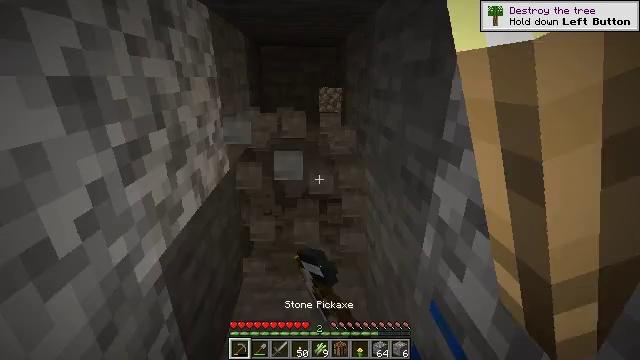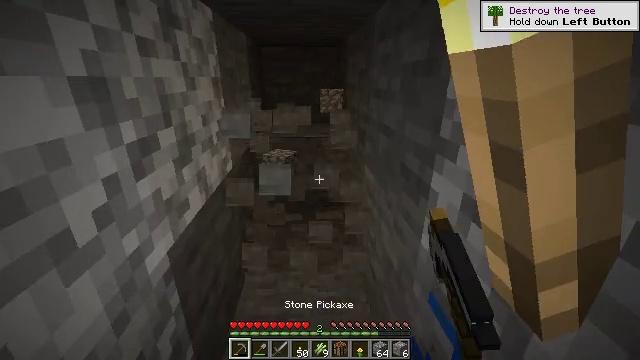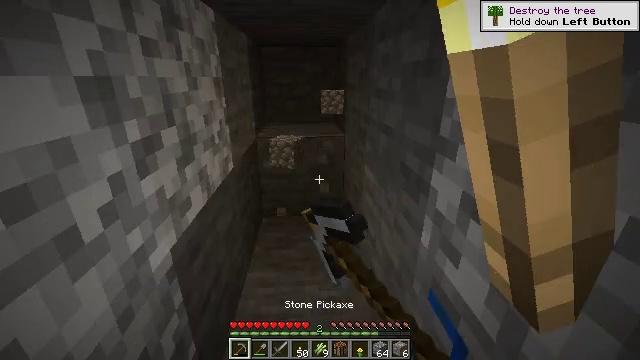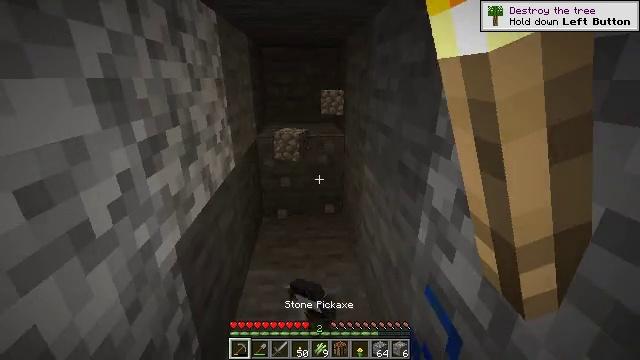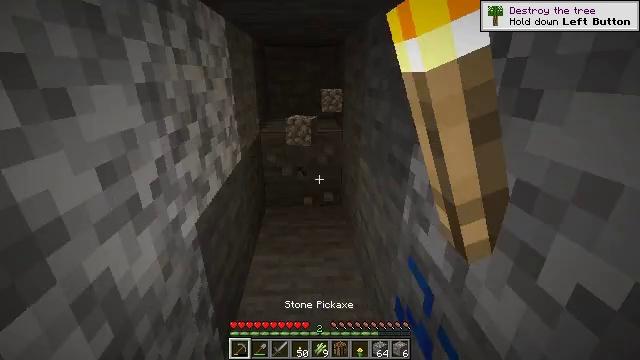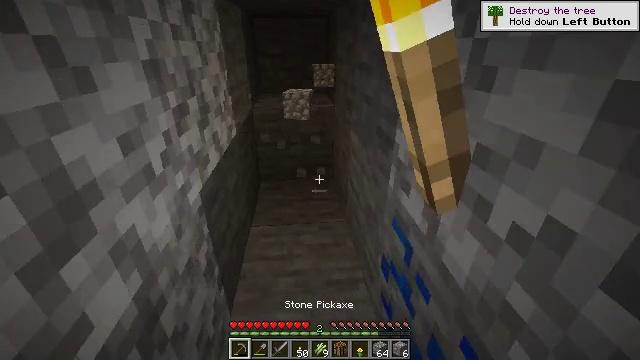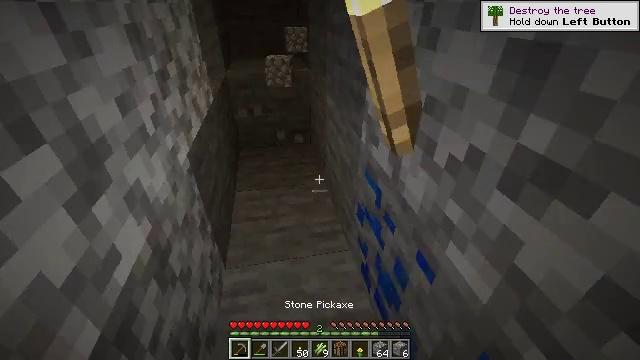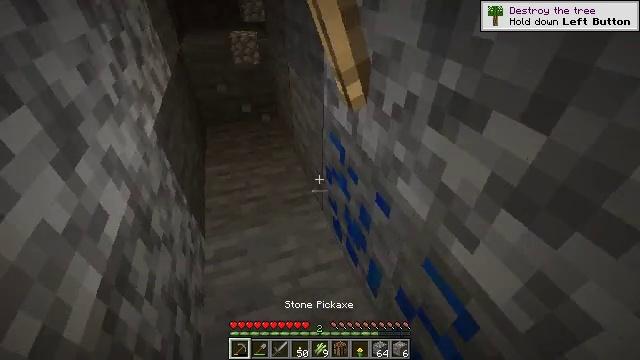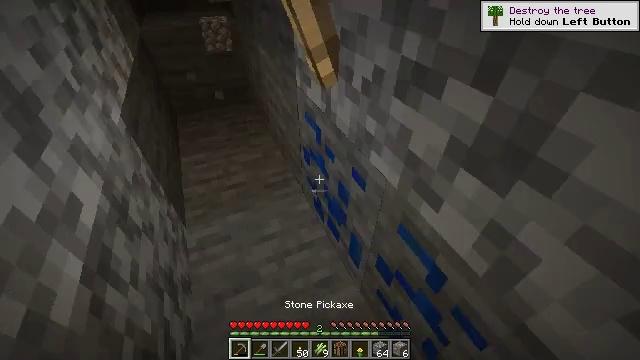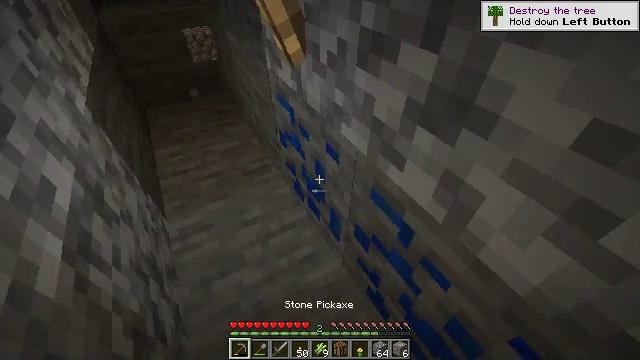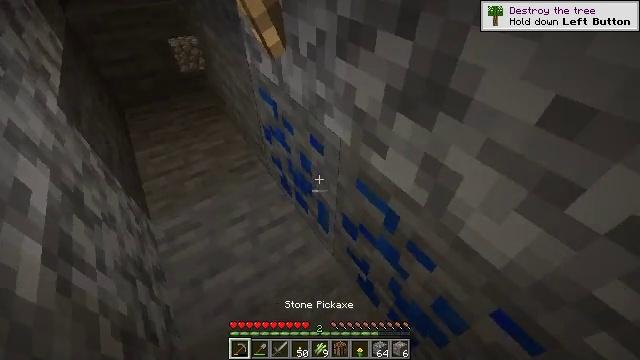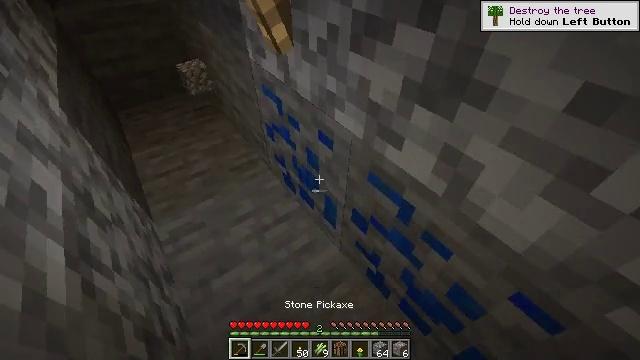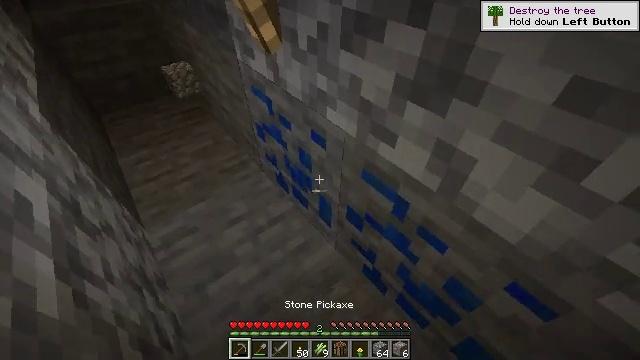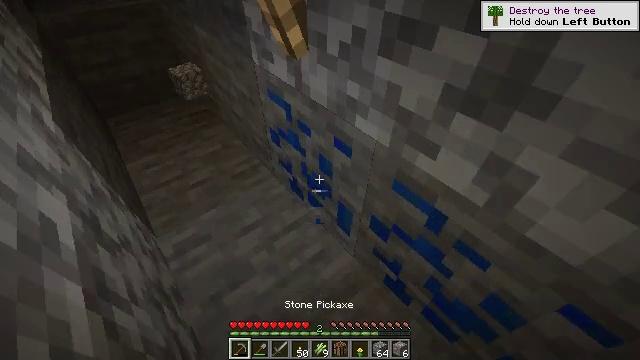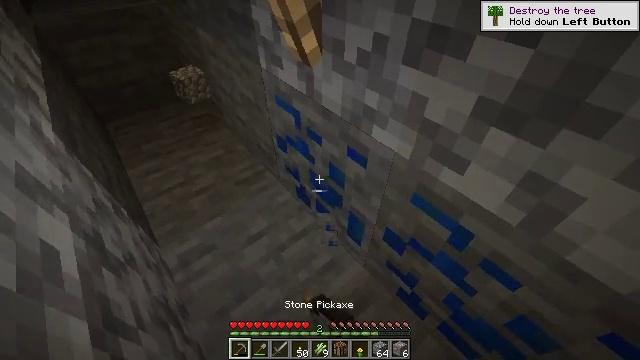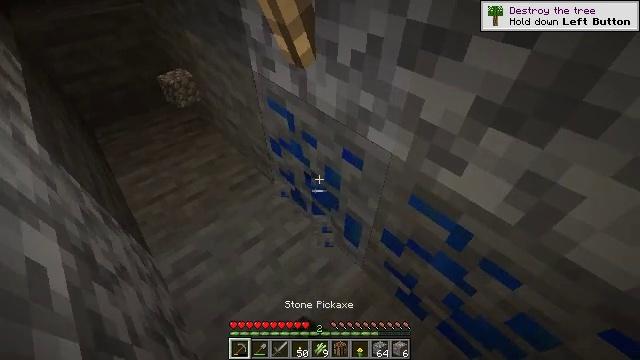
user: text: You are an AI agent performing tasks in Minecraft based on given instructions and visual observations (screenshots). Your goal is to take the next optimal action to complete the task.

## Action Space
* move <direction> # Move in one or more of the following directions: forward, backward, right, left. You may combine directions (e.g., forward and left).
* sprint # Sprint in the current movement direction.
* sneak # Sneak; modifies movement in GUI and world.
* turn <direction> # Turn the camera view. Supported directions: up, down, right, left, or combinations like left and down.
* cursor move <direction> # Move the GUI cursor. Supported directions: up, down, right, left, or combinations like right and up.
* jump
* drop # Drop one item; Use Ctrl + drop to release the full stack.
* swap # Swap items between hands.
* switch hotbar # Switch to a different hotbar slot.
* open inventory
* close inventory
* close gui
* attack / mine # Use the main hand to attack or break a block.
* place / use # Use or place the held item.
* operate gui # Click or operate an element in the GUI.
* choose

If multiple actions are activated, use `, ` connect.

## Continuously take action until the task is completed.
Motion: motion action
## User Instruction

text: Harvest lapis ore for blue dye.
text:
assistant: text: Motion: attack / mine
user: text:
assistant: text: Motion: attack / mine
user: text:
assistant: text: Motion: move back, attack / mine
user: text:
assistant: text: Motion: move back, attack / mine
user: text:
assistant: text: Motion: move back, turn right and down
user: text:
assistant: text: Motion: move back, turn right and down
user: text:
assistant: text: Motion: turn right and down
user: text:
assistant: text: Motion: turn right and down
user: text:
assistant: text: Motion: turn right and down
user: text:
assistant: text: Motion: turn right
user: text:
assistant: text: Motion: move left, turn right
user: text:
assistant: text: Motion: move left, turn right
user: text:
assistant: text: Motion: move left, attack / mine
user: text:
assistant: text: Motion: attack / mine
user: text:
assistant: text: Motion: turn right, attack / mine
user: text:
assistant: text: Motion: attack / mine
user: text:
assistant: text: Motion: attack / mine
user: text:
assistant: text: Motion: turn right, attack / mine
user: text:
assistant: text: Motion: attack / mine
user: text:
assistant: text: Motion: attack / mine
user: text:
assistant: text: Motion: attack / mine
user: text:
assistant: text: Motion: attack / mine
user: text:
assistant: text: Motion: attack / mine
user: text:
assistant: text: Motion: attack / mine
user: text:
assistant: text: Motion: attack / mine
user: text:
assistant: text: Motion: attack / mine
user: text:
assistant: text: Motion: attack / mine
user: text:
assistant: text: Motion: attack / mine
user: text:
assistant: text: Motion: attack / mine
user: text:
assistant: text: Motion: attack / mine